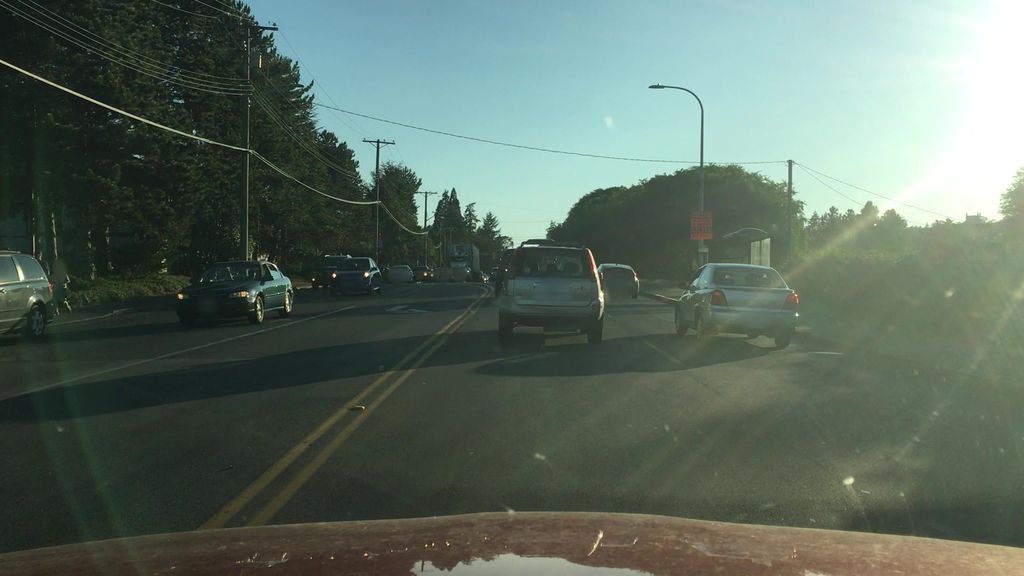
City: victoria